Field crop: maize
Growth stage: 2
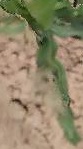
Species: maize